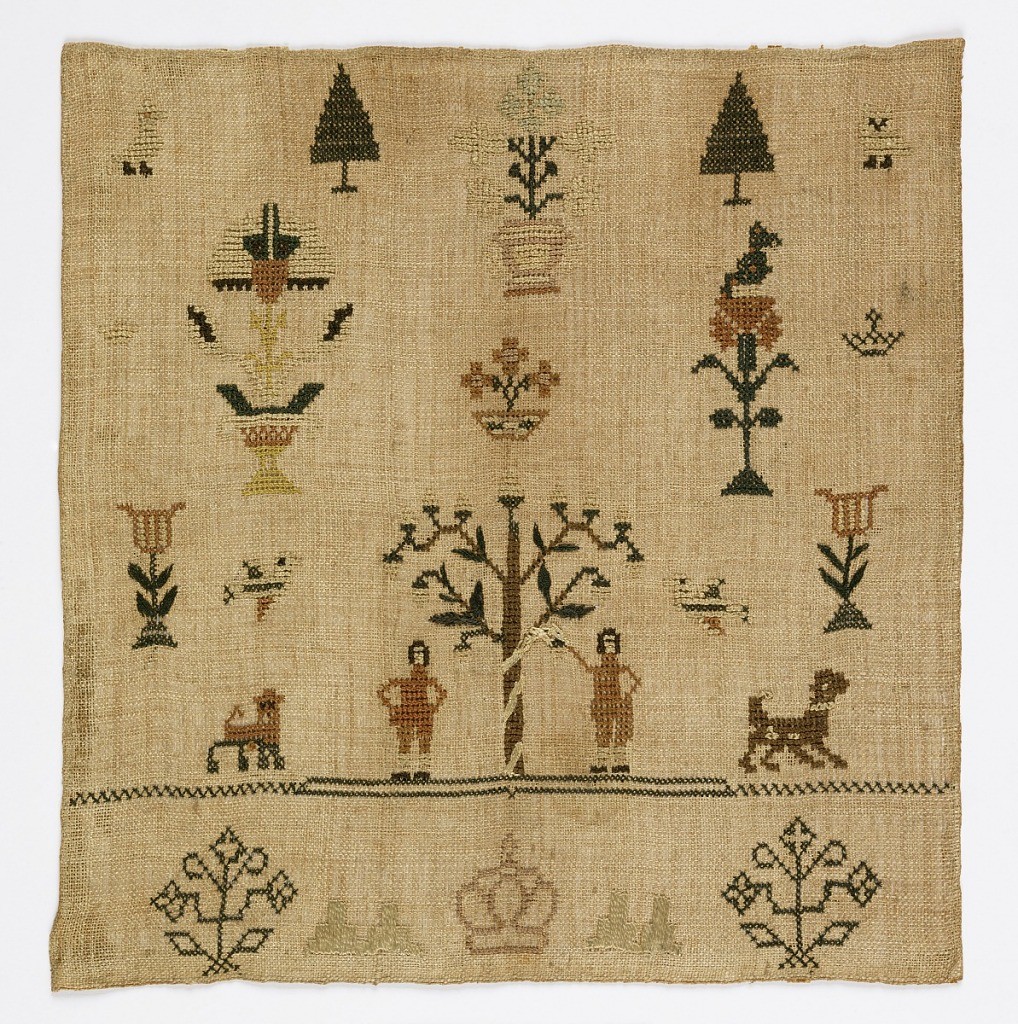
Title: Sampler
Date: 1750–1800
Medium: silk on linen Technique: cross, stem and satin stitch on plain weave foundation, primarily counted stitches
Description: Adam and Eve with the Tree of Life and isolated motifs of animals, birds and flowers.